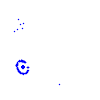
Particle: proton